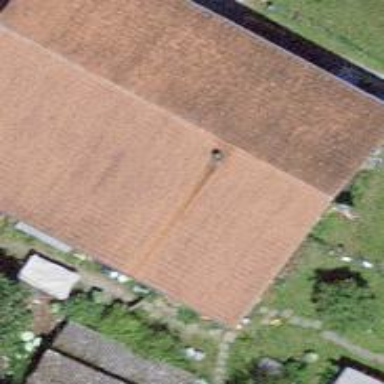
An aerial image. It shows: Farm building.